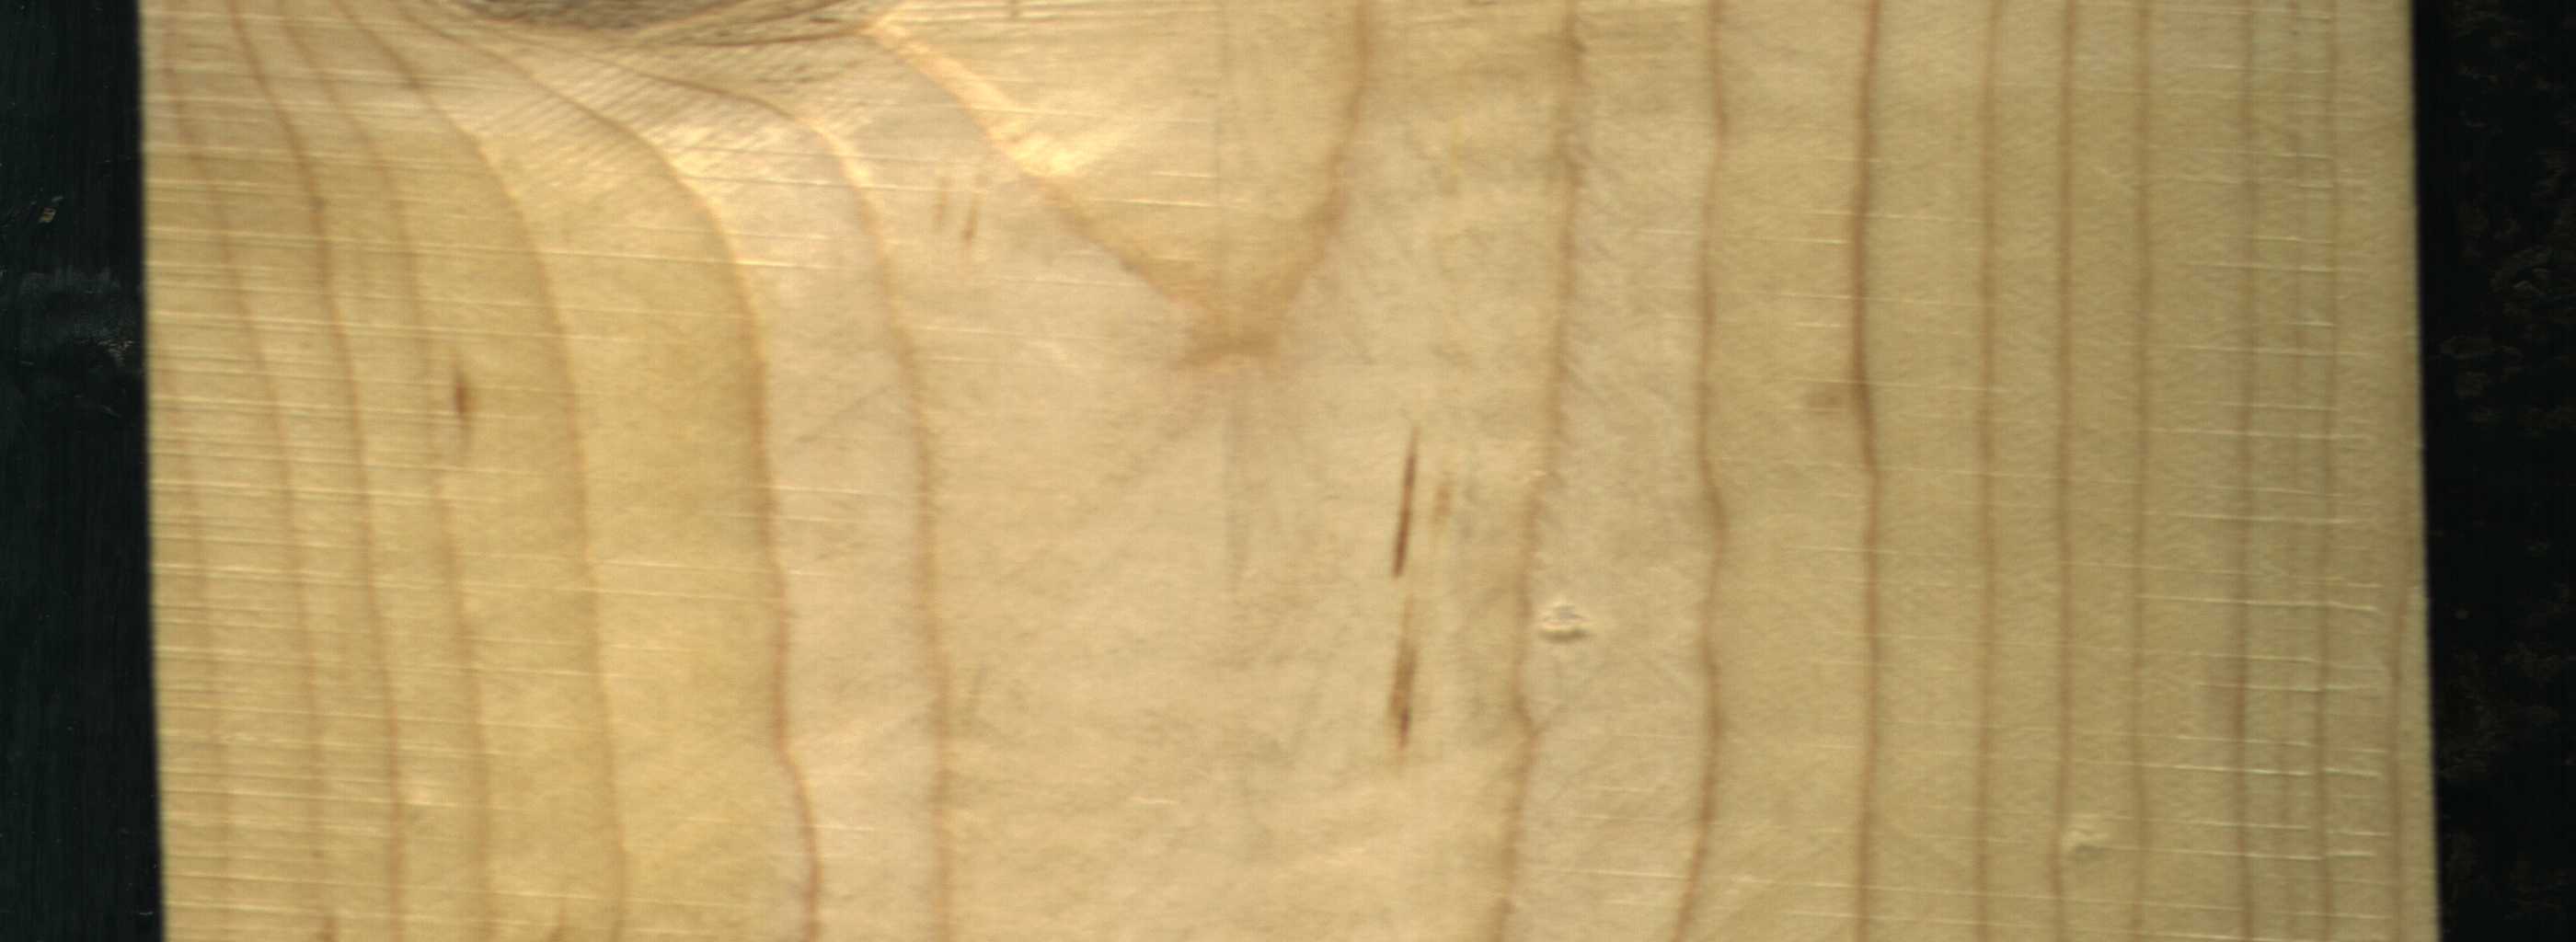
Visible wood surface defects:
resin
Live_Knot